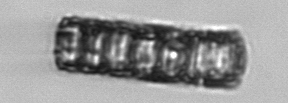
Label: Paralia_sulcata